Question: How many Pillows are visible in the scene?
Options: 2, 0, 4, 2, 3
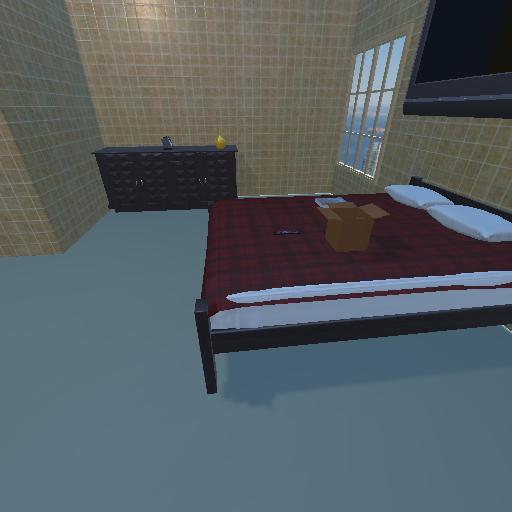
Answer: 2